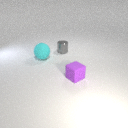
small gray metal cylinder behind small purple rubber cube